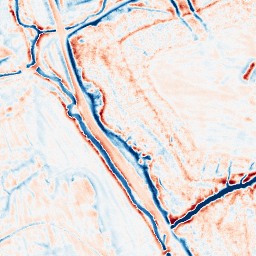
Category: edge_preserving
Decomposition family: bilateral
Decomposition parameters: d: 15
sigma_color: 100
sigma_space: 50
Upsampling method: quintic
Upsampling parameters: scale: 8
Upsampling scale: 8